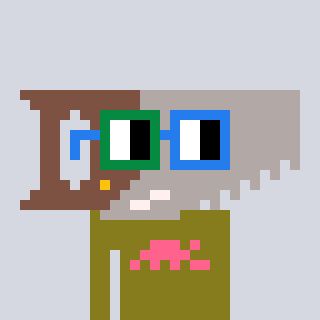
a pixel art character with square green and blue glasses, a saw-shaped head and a gunk-colored body on a cool background